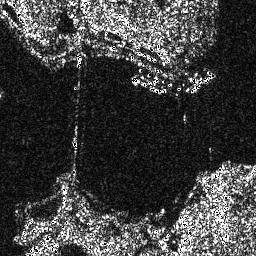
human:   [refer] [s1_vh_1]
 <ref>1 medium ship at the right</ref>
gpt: <box>[[73, 26, 84, 35, 0]]</box>

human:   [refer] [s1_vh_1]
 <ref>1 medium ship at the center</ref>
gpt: <box>[[51, 28, 64, 36, 0]]</box>